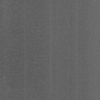
Label: dusty